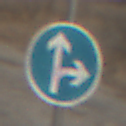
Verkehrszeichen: VorgeschriebeneFahrtrichtungGeradeausOderRechts
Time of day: SunriseSunset
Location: Outdoor (RoadRail)
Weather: PartlyCloudy
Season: NotSpecified
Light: Natural